Interaction volume radius: 5 \u00c5
Interaction volume height: 15 \u00c5
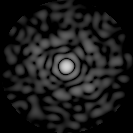
Disorder parameter: 0.8641